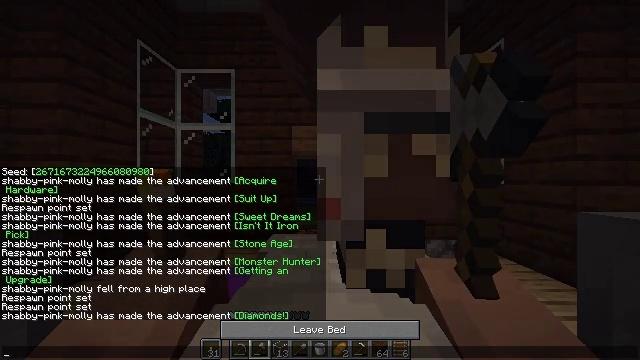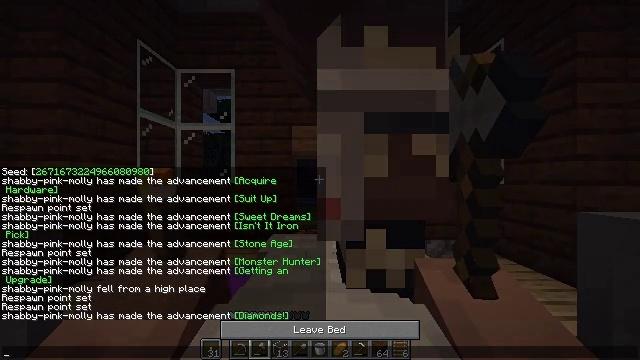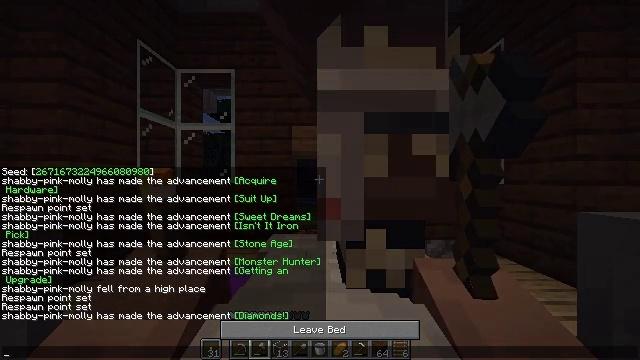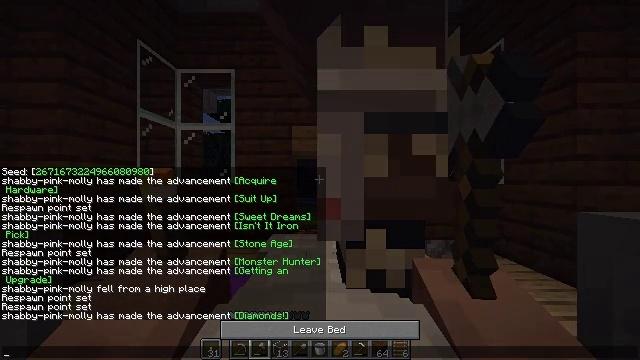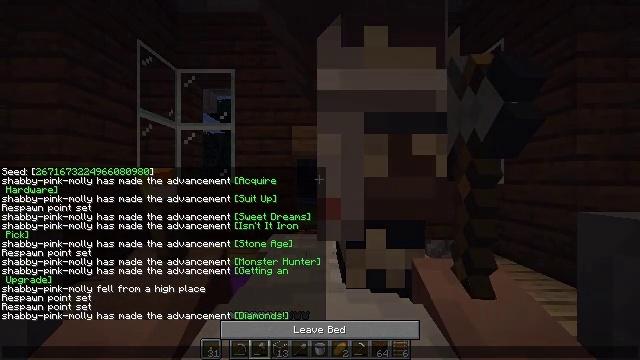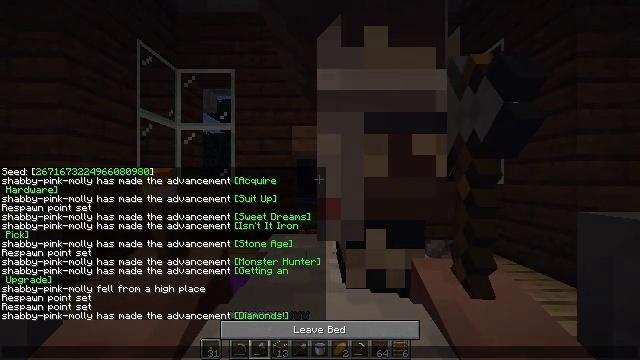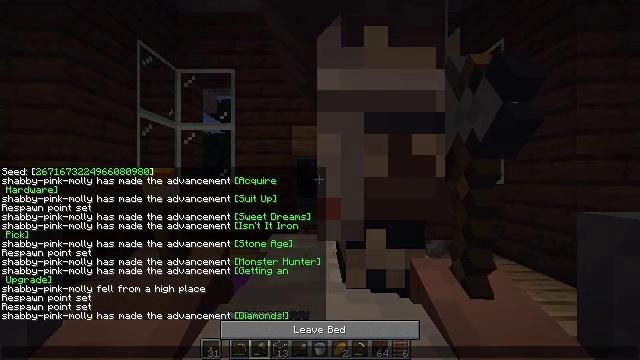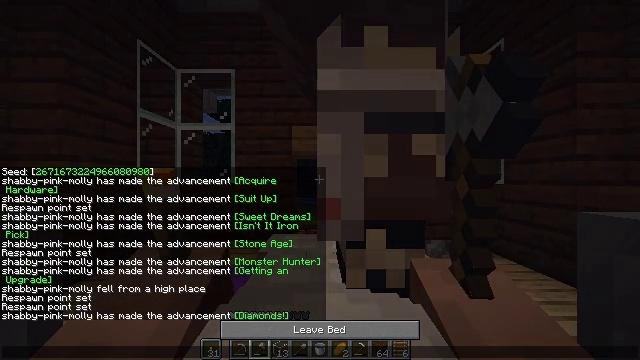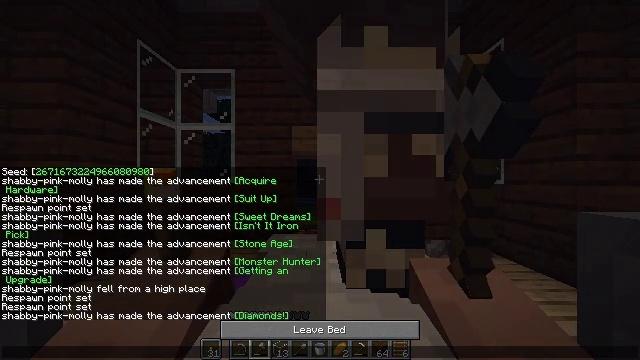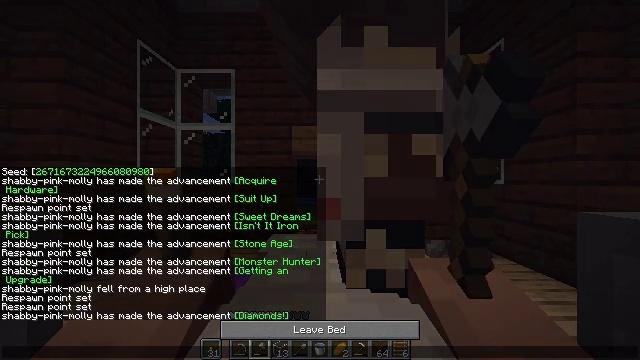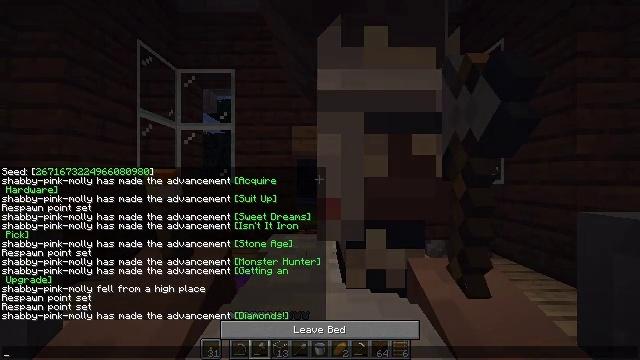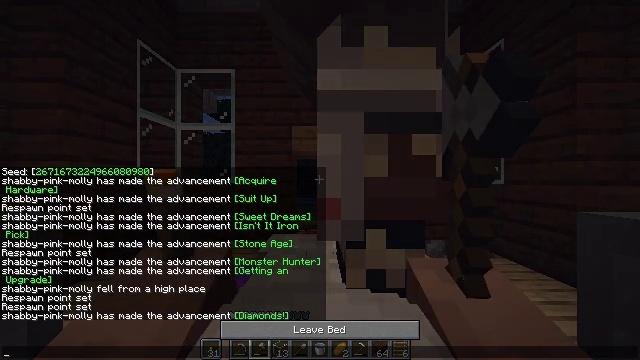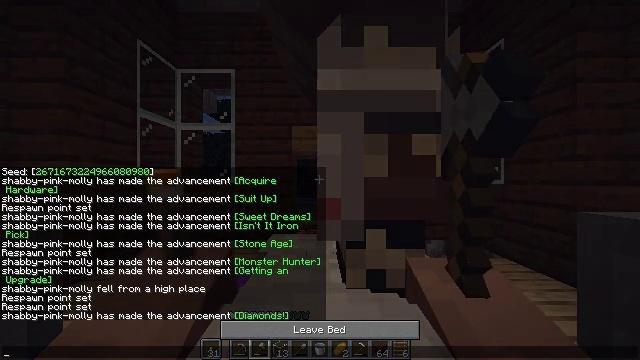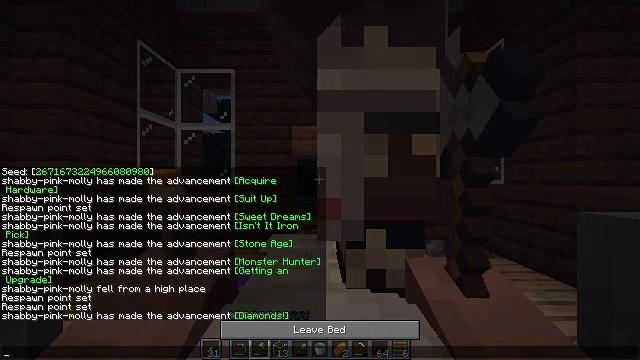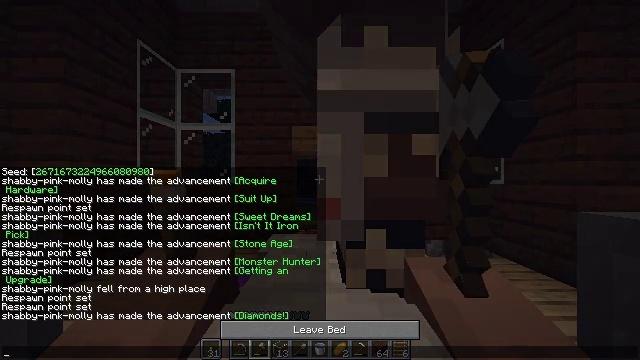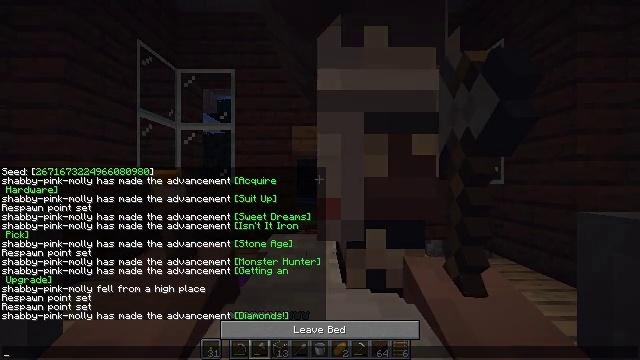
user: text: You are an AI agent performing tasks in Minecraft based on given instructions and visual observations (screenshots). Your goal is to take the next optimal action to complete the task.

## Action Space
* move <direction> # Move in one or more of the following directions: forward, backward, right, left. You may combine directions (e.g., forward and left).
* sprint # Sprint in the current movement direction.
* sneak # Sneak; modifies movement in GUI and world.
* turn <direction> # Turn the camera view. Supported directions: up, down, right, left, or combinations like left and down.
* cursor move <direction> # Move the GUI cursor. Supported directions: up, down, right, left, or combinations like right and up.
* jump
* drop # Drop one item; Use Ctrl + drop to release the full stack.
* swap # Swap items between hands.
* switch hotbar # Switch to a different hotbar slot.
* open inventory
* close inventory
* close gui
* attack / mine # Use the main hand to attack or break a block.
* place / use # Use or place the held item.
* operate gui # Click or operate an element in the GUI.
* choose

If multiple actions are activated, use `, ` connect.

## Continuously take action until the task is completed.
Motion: motion action
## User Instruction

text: Craft a cobblestone wall.
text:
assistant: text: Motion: no_op
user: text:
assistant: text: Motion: no_op
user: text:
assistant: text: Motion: no_op
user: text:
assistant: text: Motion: no_op
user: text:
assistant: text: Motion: no_op
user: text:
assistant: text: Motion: no_op
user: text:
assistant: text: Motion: no_op
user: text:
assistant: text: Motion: no_op
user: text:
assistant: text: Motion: no_op
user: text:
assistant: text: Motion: no_op
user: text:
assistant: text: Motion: no_op
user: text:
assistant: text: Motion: no_op
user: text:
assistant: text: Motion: no_op
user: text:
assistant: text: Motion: no_op
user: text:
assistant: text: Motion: no_op
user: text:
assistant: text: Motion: no_op
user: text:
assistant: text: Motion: no_op
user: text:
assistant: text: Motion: no_op
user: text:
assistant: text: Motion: no_op
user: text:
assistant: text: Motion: no_op
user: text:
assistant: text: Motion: no_op
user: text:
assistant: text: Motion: no_op
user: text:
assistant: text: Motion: no_op
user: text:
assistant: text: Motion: no_op
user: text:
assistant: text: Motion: no_op
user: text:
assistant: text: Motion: no_op
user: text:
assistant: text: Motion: no_op
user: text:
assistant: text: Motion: no_op
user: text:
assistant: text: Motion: no_op
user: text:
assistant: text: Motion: no_op